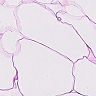
Metastatic tissue present: no